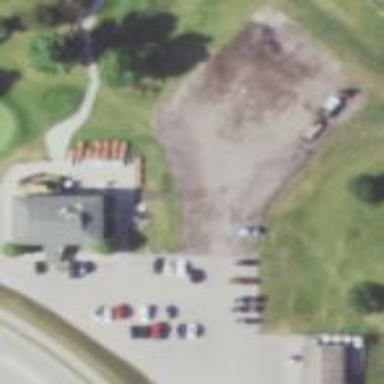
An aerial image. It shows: Parking area belonging to the Eastwood Golf Club.